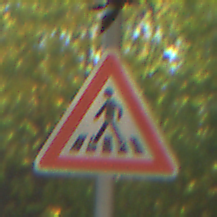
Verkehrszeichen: FussgaengerueberwegRechts
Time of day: MorningAfternoon
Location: Outdoor (Nature)
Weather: PartlyCloudy
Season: NotSpecified
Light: Natural